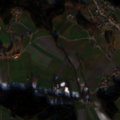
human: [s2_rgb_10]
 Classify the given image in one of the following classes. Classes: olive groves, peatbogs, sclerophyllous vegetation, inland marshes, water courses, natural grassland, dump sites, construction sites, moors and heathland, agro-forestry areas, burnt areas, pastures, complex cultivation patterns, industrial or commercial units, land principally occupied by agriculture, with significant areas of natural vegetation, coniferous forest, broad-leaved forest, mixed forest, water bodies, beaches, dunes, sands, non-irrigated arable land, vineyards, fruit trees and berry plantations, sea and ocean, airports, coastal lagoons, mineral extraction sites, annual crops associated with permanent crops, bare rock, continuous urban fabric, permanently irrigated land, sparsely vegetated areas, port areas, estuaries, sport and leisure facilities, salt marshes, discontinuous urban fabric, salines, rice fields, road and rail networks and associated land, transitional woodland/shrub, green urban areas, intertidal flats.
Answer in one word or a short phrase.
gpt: pastures, complex cultivation patterns, mixed forest